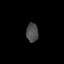
Tissue: skin
Cell type: Fibroblasts
Senescence score: 0.2795
Nuclear area (px): 230
Mean DAPI intensity: 74.622